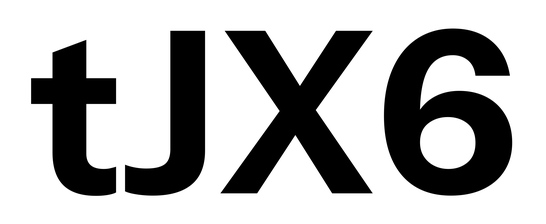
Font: InstrumentSans_Bold